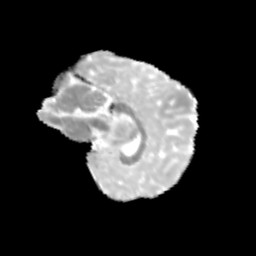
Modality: MD
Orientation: sagittal
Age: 11
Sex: female
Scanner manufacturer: siemens
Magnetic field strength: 3 T
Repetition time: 3.8 s
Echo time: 0.07 s